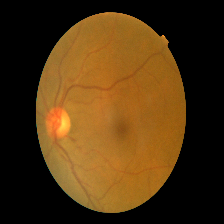
Diabetic retinopathy grade: Mild